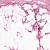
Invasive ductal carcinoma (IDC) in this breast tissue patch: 0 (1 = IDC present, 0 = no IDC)